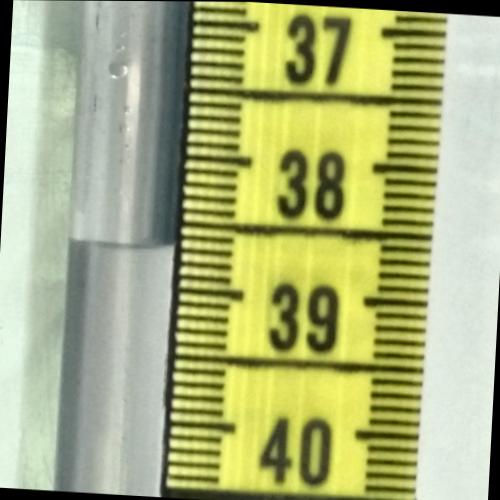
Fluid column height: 38.7 cm